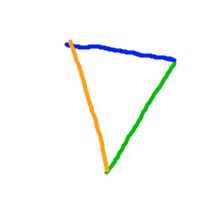
Shape: triangle